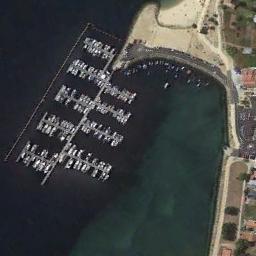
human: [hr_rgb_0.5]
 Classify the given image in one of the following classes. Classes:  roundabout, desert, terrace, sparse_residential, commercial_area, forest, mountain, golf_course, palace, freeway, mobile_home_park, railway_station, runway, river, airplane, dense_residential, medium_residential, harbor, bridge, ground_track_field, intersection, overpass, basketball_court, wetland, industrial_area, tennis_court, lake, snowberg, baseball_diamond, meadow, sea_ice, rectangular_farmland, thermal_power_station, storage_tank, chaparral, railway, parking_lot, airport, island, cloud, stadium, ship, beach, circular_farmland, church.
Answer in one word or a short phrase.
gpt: harbor